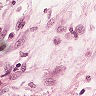
Metastatic tissue present: yes